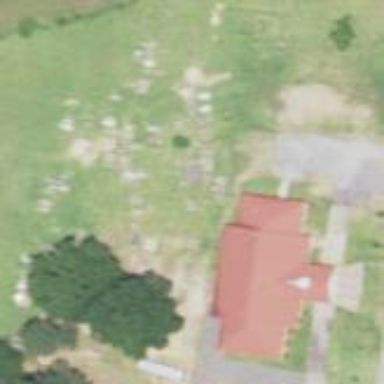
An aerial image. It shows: Graveyard.